Question: So I got this dummy code:
'''
require(latticeExtra)
x<- 1:19
y<- 19:1
zeros <- (1:19)*0
plt <- xyplot(x~y)
plt <- plt + layer(panel.arrows(zeros,zeros,x,y,length=.1,col=1:19))
plt
'''
Which produces the image below. I am looking for a way to extend or shorten the arrows away from the points they are drawn to. I believe this can be done using a base package, but I am curious if there is any way to do it in lattice.

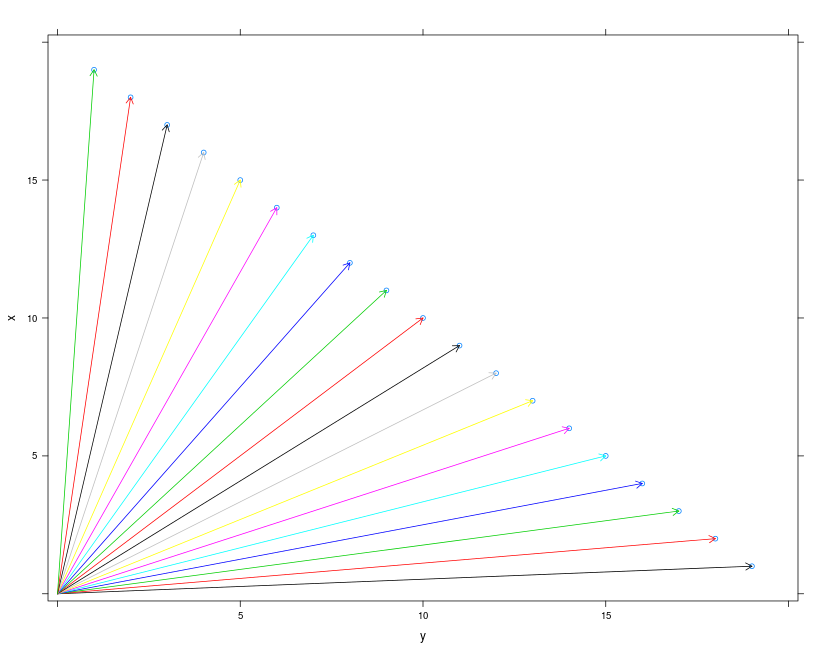
Answer: Add a multiplyer:
'''
x <- 1:19
y <- 19:1
zeros <- (1:19)*0
plot(y~x)
arrows(x0=zeros,y0=zeros,x1=x*2,y1=y*2,col=1:19)
'''